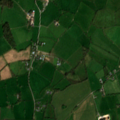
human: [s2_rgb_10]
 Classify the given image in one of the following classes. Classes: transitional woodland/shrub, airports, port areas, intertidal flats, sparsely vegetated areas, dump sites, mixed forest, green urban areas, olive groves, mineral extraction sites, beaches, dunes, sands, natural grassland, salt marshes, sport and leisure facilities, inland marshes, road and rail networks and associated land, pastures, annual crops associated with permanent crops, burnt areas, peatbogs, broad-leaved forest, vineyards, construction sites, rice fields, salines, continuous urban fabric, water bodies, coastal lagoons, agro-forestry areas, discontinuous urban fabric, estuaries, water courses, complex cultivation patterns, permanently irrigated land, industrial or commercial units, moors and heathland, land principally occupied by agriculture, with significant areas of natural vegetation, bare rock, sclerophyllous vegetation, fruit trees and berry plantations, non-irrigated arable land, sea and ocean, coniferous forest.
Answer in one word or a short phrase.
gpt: pastures